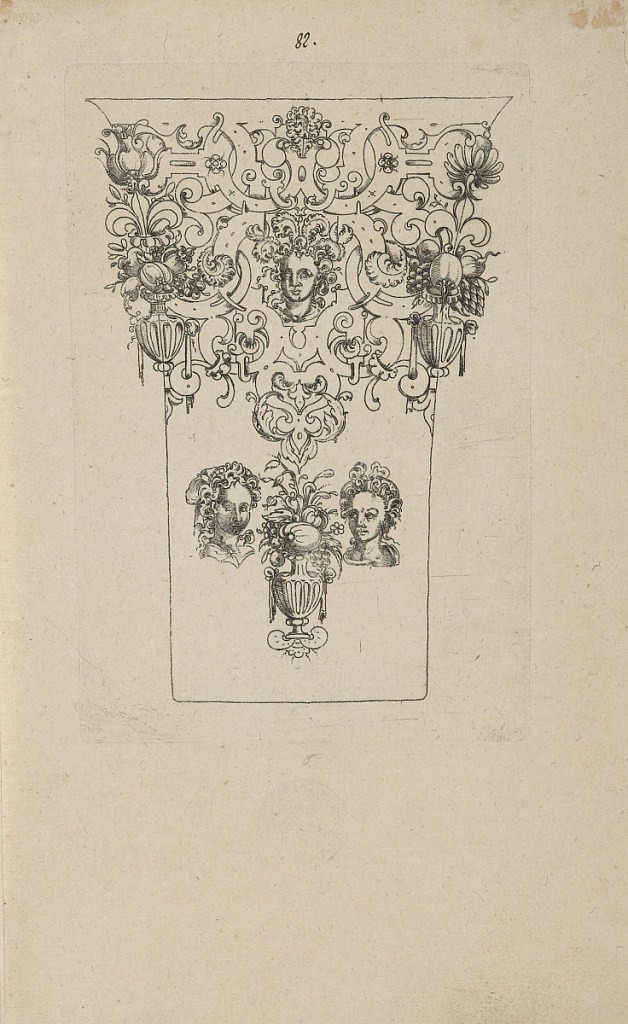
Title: Plate from 12 Stick Zum Verzaighnen Stechen Ver Fertigt (Set of Twelve Designs for Engraved Vessels)
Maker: Bernhard Zan, Germany, active ca. 1580
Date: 1580
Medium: Punch engraving, pen and black ink, graphite on off-white laid paper
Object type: Print
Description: A scrollwork frieze with fruit vases and a head with feathered headgear at top; two girl's heads and a flower vase below.